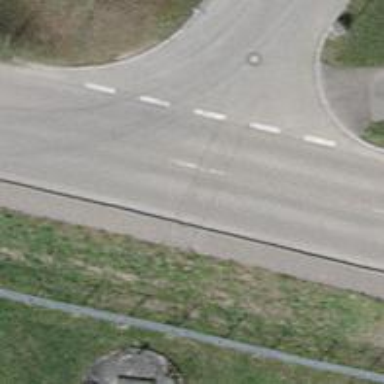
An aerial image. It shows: Tertiary road with asphalt surface and sidewalk on the left side.